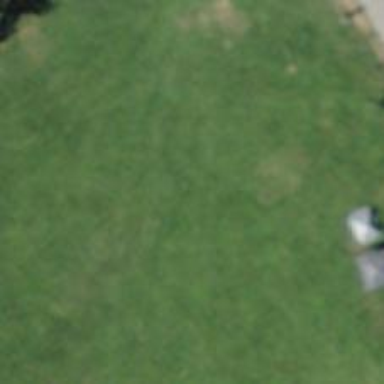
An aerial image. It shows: Campsite for tourism.